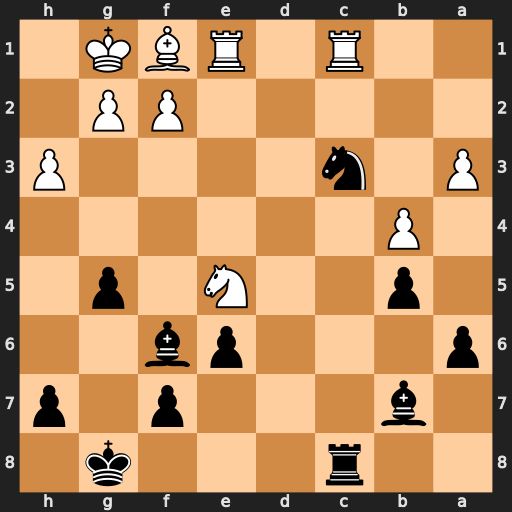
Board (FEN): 2r3k1/1b3p1p/p3pb2/1p2N1p1/1P6/P1n4P/5PP1/2R1RBK1
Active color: b
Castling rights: -
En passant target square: -
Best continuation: Bxe5 Rxe5 Ne2+ Bxe2 Rxc1+